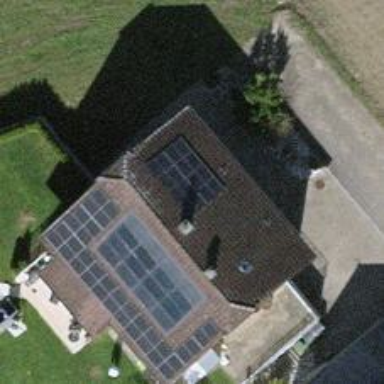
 consisting of solar photovoltaic panels."